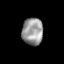
Tissue: prostate
Cell type: T cells
Senescence score: 0.2961
Nuclear area (px): 559
Mean DAPI intensity: 152.073